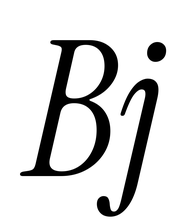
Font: InstrumentSerif-Italic